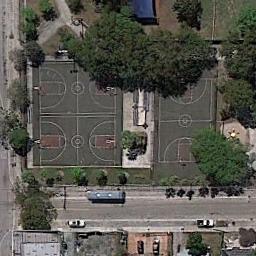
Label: basketball_court